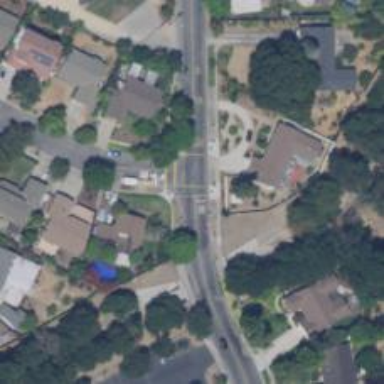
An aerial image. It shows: Marked crossing on footway.